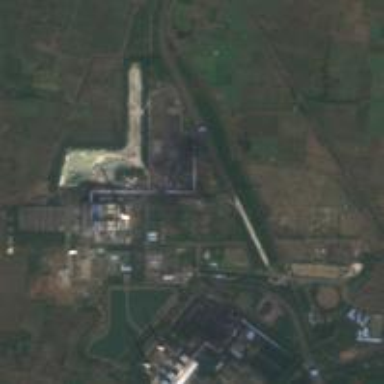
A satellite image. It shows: Industrial area with coal-powered plant.